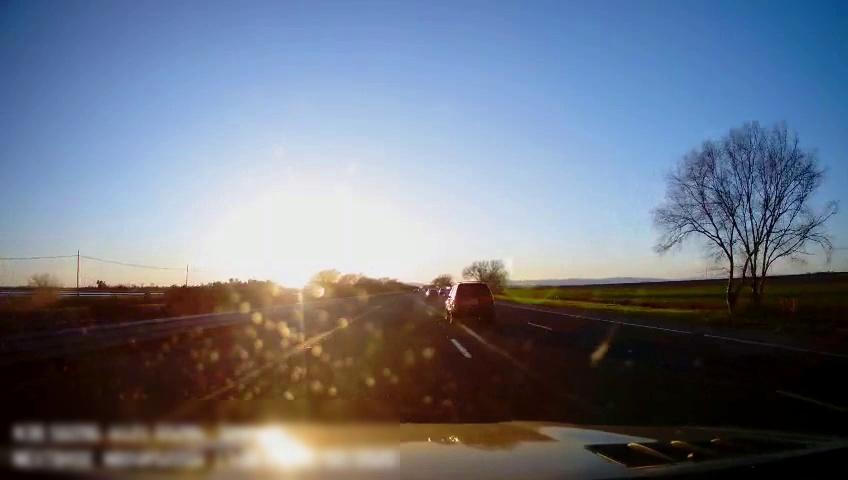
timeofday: Day
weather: Sunny
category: Drivable Space
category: Vehicles | Car
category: Vehicles | Car
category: Lanes | Alternate Lane
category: Lanes | Current Lane
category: Lanes | Current Lane
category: Lanes | Alternate Lane